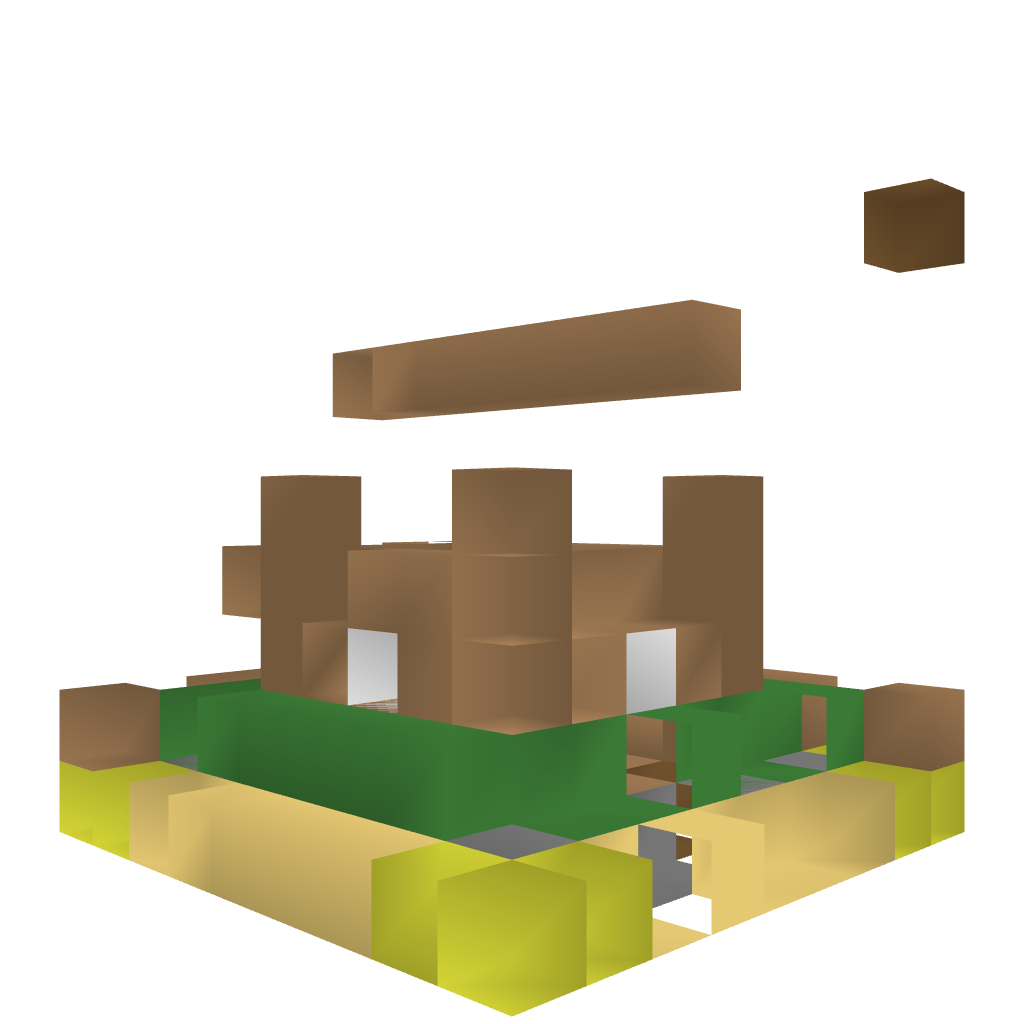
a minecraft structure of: Grief Prevention tutorial House bad low quality